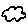
Label: cloud